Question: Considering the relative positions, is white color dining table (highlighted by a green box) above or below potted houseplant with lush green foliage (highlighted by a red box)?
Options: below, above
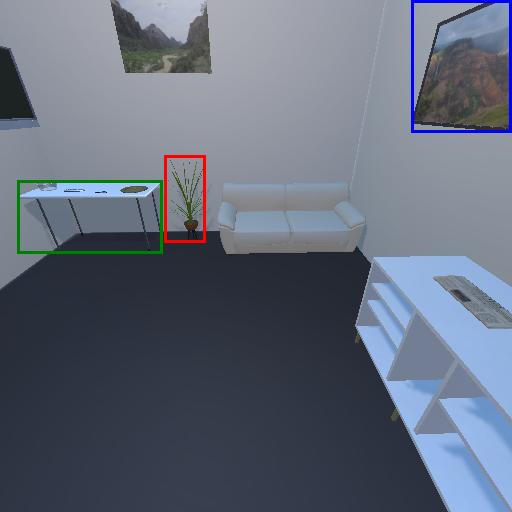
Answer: below